Question: The method is really simple and I don't see what am I missing...
'''
public int SaveEvent(Data.Models.Event evnt)
{
db.Events.Add(evnt);
db.SaveChanges();
return evnt.EventId;
}
'''
here is the object declaration:
'''
public class Event
{
public int EventId { get; set; }
public string Name { get; set; }
public ICollection<EventTag> EventTags { get; set; }
}
'''
The 'evnt' object contains a property name 'EventTags' that contains 6 new elements.
The 'evnt' is inserted in the database but not the 'EventTag'... any idea ? no error nothing. just the 'EventTag' are not added...
'''
public class EventDbContext : DbContext
{
public DbSet<Event> Events { get; set; }
public DbSet<EventTag> EventTags { get; set; }
public DbSet<Tag> Tags { get; set; }
}
'''
Here is a screenshot of the value:

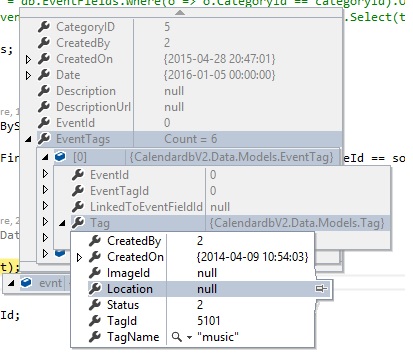
Answer: If the EventTags are not being added to the database you may need to manually specify the EntityState for each tag.
'''
public int SaveEvent(Data.Models.Event evnt)
{
foreach(var tag in evnt.EventTags)
{
db.Entry(tag).State = EntityState.Added;
}
db.Events.Add(evnt);
db.SaveChanges();
return evnt.EventId;
}
'''
You might also want to update your class definition and set the EventTags property as 'virtual'.
'''
public class Event
{
public int EventId { get; set; }
public string Name { get; set; }
public virtual ICollection<EventTag> EventTags { get; set; }
}
'''
In your screenshot it looks like the tags are loading, but not the Location property on the tags. If that's the case, then make sure to set the Location property to 'virtual' as well.